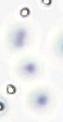
Label: Phaeocystis